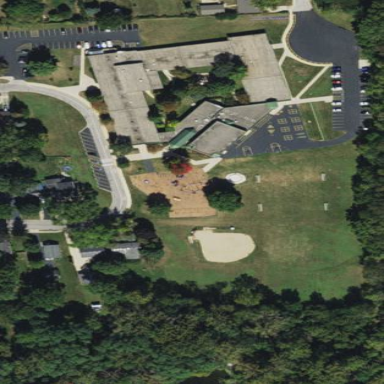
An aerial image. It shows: School used for education purposes.